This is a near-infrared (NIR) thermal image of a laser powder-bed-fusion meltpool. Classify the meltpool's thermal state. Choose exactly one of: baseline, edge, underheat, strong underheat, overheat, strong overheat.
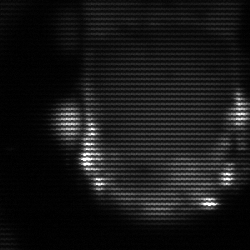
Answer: baseline